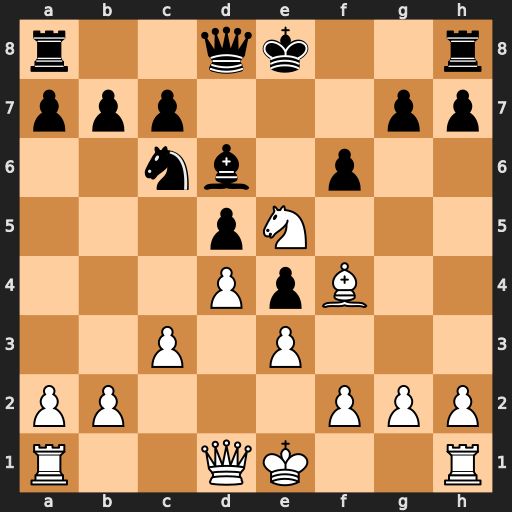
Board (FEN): r2qk2r/ppp3pp/2nb1p2/3pN3/3PpB2/2P1P3/PP3PPP/R2QK2R
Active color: w
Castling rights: KQkq
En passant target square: -
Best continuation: Qh5+ g6 Nxg6 hxg6 Qxh8+